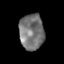
Tissue: lung
Cell type: Myeloid cells
Senescence score: 0.2144
Nuclear area (px): 862
Mean DAPI intensity: 117.733